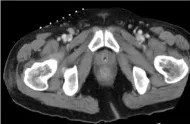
(F) Pelvic CT of the patient after IVMP. The lymph node had shrunk. The hyperdense dots on the skin are markers placed for biopsy.
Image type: radiology (ct)